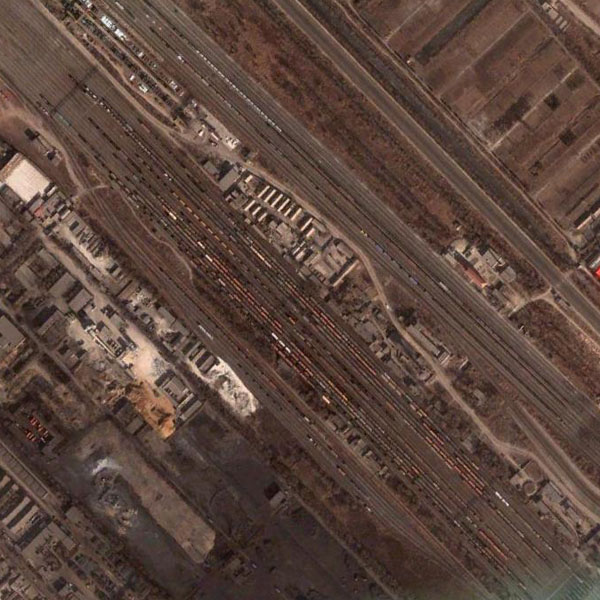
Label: railwayStation